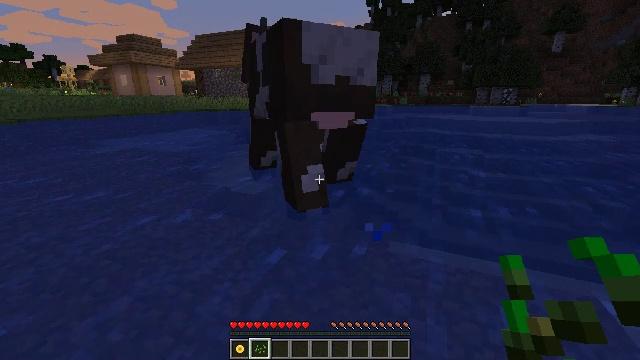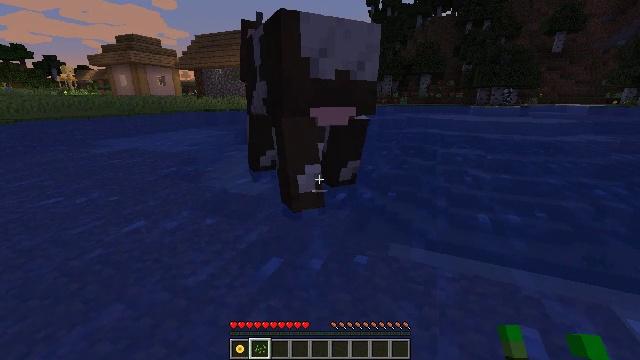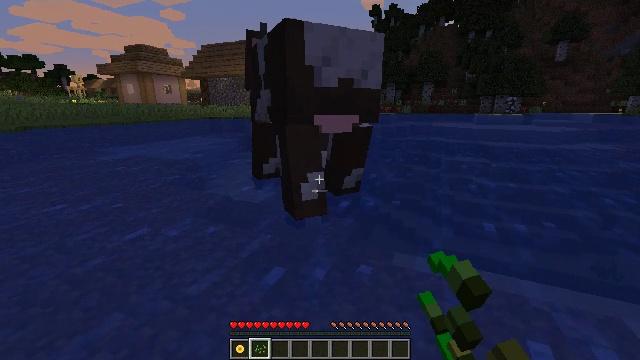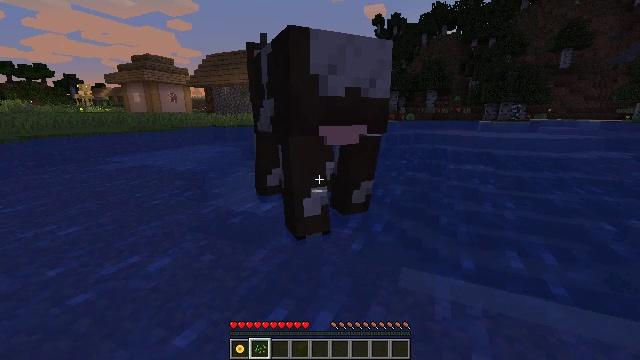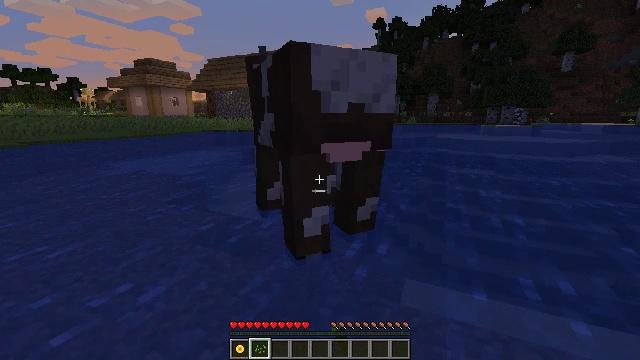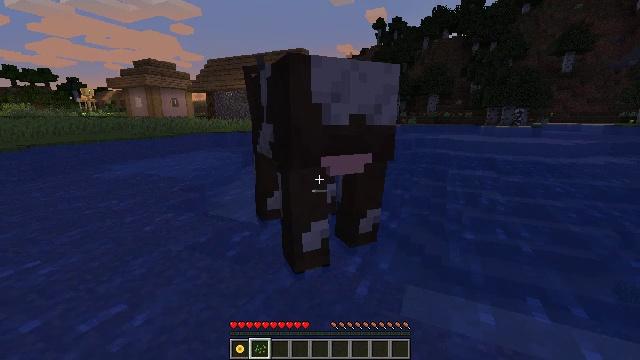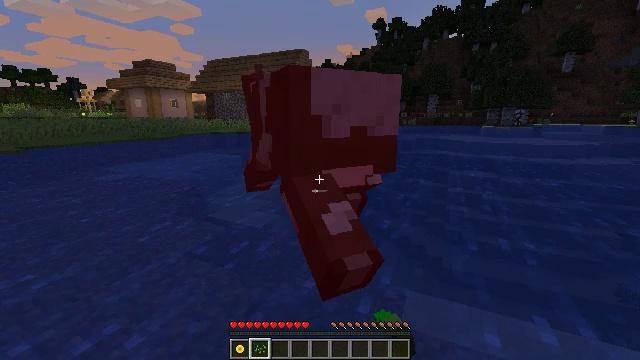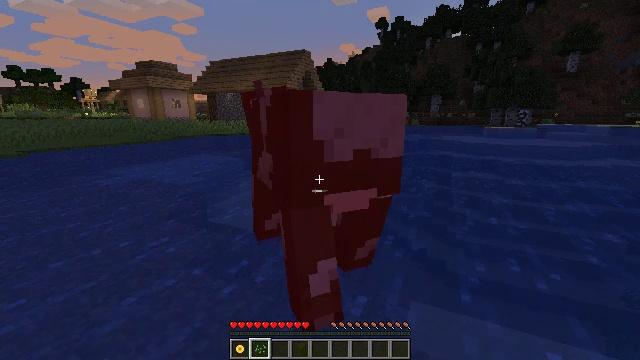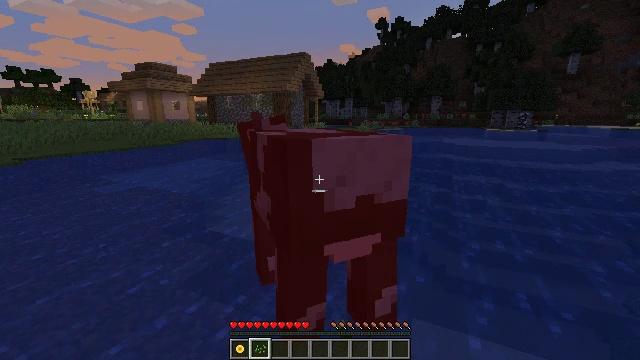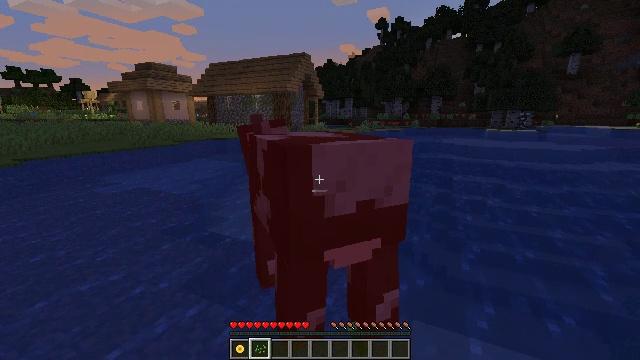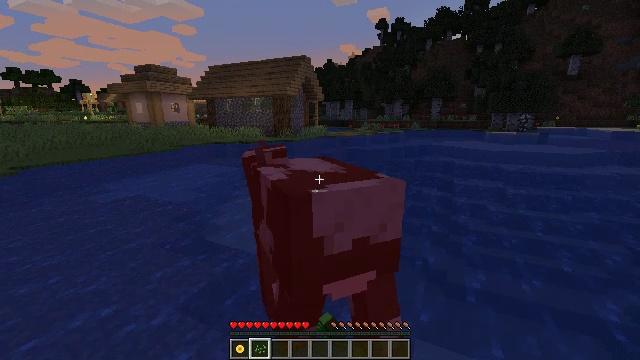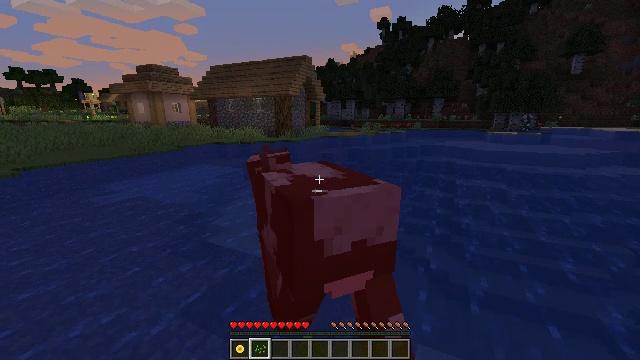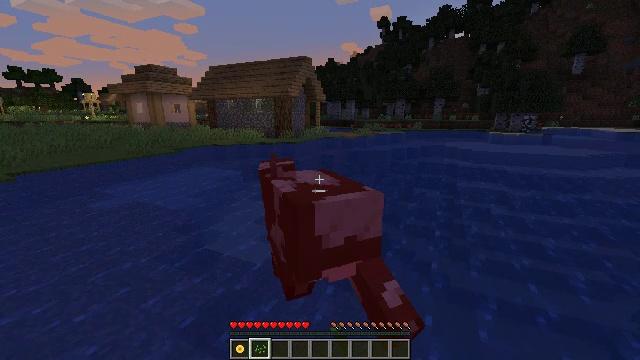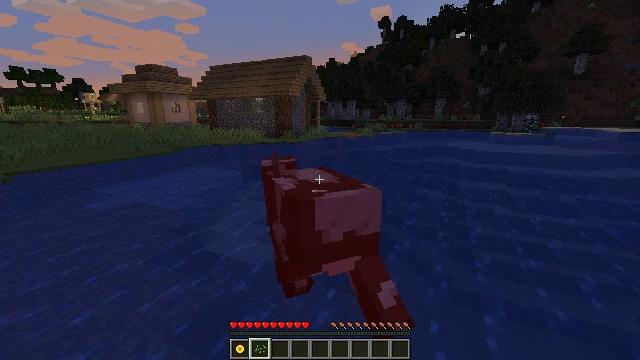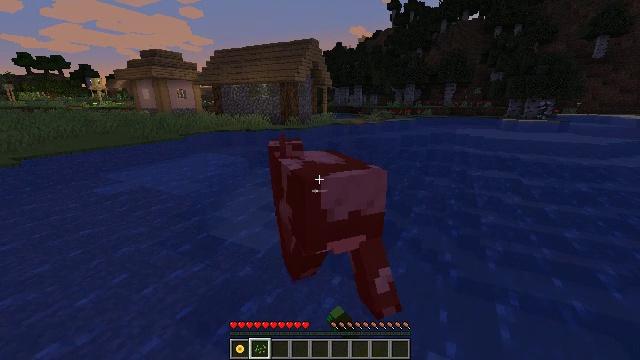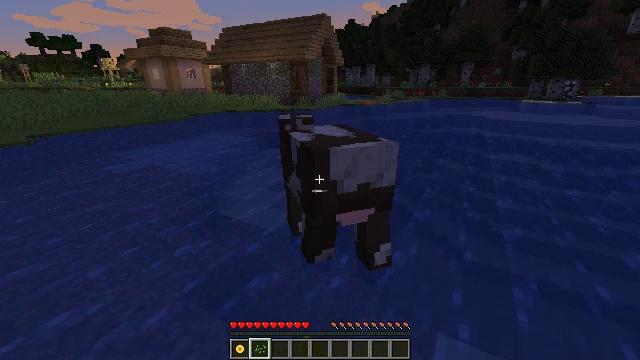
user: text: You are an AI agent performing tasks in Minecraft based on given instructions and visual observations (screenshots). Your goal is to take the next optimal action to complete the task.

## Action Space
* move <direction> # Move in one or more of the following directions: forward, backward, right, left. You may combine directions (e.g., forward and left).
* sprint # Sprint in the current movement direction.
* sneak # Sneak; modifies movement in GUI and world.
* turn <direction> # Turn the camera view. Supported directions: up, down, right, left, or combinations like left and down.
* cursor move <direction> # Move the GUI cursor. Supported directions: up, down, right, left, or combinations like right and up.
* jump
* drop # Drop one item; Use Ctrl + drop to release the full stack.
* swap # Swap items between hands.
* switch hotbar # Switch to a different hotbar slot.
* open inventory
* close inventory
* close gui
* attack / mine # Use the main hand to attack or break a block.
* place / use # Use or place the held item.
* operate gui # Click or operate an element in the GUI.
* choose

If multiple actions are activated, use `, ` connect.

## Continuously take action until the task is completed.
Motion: motion action
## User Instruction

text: Kill the cow.
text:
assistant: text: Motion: move forward, attack / mine
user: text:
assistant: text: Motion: move forward, turn up, attack / mine, jump
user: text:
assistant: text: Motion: move forward, turn up, attack / mine, jump
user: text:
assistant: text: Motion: move forward, jump
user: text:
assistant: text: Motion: move forward, attack / mine, jump
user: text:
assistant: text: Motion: move forward, attack / mine, jump
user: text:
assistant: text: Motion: move forward, attack / mine, jump
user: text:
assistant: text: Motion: move forward, jump
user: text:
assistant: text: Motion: move forward, attack / mine, jump
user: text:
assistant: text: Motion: move forward, attack / mine, jump
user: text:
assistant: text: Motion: move forward, attack / mine, jump
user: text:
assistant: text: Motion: move forward, jump
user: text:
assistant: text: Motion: move forward, attack / mine, jump
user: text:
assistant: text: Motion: move forward, turn left and down, attack / mine, jump
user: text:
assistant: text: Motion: move forward, turn left and down, attack / mine, jump
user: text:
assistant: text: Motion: move forward, jump
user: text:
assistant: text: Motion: move forward, jump
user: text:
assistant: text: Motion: move forward, attack / mine, jump
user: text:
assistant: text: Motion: move forward, attack / mine, jump
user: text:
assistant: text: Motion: move forward, attack / mine, jump
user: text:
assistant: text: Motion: move forward, jump
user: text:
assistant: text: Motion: move forward, jump
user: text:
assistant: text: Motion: move forward, attack / mine, jump
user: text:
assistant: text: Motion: move forward, attack / mine, jump
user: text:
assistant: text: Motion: move forward, attack / mine, jump
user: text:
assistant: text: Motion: move forward, jump
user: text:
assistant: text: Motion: move forward, attack / mine, jump
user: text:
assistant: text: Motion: move forward, attack / mine, jump
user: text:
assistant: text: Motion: move forward, attack / mine, jump
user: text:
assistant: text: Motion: move forward, jump